Question: I would like to know how could I configure two sites for use as 'https'. The sites are placed in the same machine (the same IP).
For example:

I want an application inside 'site1.com' to be SSL, and other application inside 'site2.com' to be SSL also. My questions are the following:
1. Is it possible?
2. Do I need just one certificate or I need two certificates?
3. How can I configure the bindings to have this working.
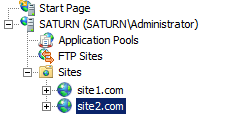
Answer: 1. Yes this is possible. But the second site will be using another port instead of 443.
2. Yes and Yes, if you are using this as a production server then you need valid certificate from certificate authority, for each certificate there is unique url(the url of the site to be used) associated with it, hence it cant be used with any other site.
3. If you are doing for your own demo/development then you can create self signed certificate.
4. Import the certificate, then right click -> Edit bindings -> choose ssl with the certificate for your site.